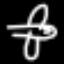
Label: airplane